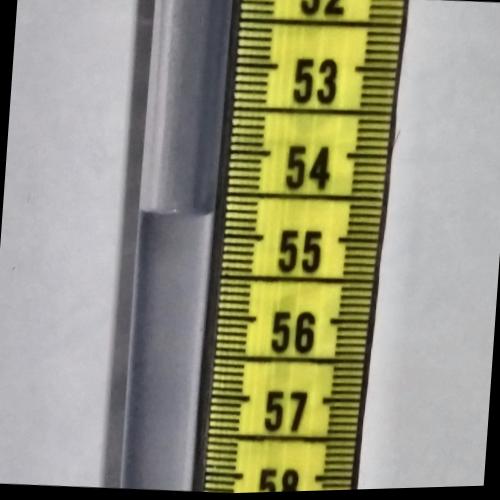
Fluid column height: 54.7 cm